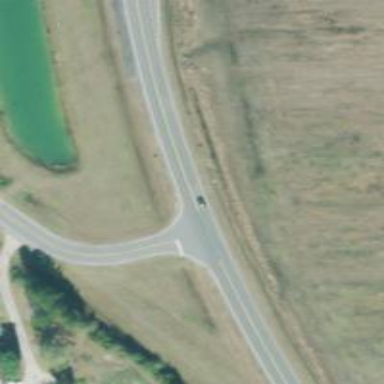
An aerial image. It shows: Stop road.